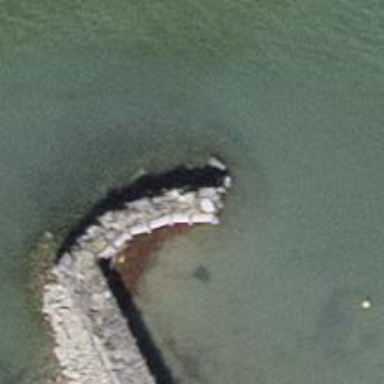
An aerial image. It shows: Breakwater structure.